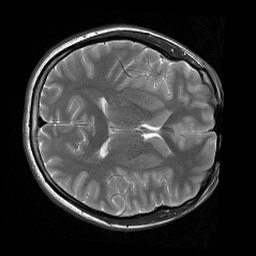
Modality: T2w
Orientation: axial
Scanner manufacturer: siemens
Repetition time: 3.9 s
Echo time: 0.076 s